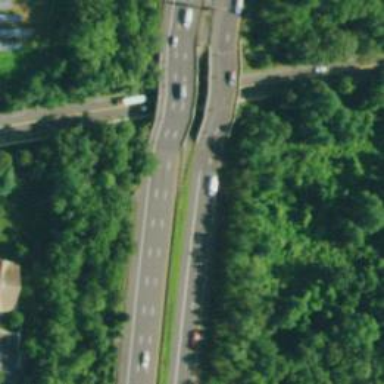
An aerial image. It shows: Urban freeway bridge over motorway.